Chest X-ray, PA view. Patient: 47 years old, sex F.
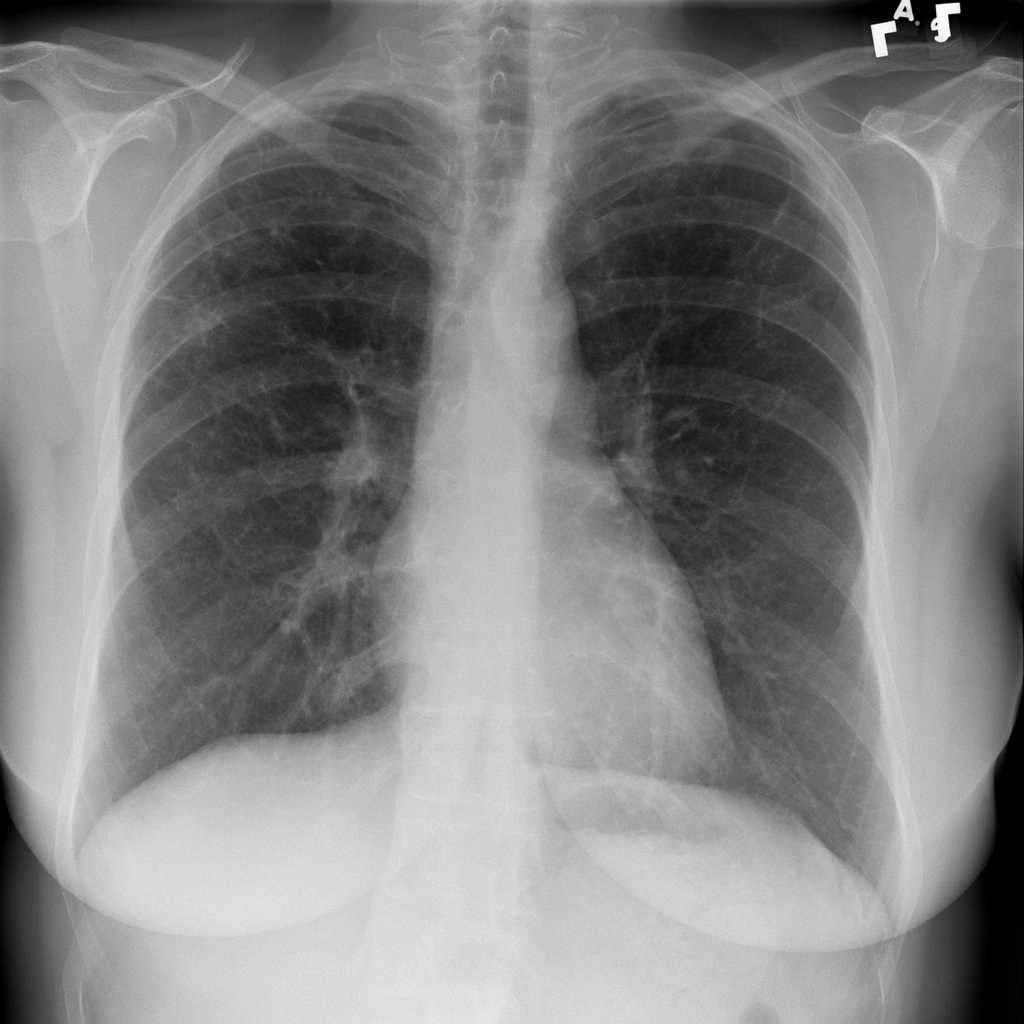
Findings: No Finding